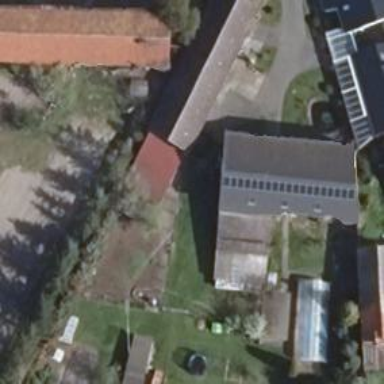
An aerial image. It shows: Building with gabled roof oriented along its structure. The roof is colored grey.